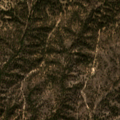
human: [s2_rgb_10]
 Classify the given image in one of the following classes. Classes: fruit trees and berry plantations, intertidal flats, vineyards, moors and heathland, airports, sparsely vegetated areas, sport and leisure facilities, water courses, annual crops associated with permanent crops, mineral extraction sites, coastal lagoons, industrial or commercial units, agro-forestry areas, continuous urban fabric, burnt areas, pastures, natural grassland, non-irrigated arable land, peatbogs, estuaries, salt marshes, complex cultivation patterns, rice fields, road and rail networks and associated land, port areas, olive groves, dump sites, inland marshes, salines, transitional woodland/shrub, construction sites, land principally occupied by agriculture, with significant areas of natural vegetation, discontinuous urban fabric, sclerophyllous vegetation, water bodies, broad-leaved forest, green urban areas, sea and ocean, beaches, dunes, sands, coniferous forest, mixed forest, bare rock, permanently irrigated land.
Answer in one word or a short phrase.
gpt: agro-forestry areas, broad-leaved forest